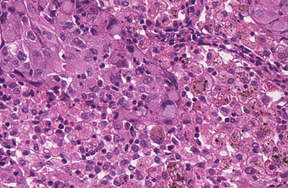
Tumor epithelial tissue: yes
Tumor-associated stroma tissue: yes
Normal tissue: no